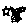
Label: star